Interaction volume radius: 10 \u00c5
Interaction volume height: 20 \u00c5
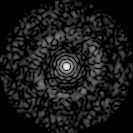
Disorder parameter: 0.8201